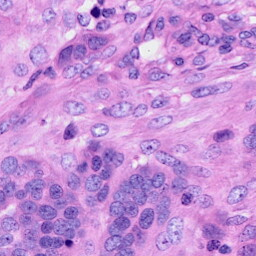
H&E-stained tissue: Ovarian